Question: I have a Title View defined as follows : (The Colored boxes are the frames for the respective objects)

'''
LeftMost Red Box : UIButton : BackButton
White Box : UIView : LabelsView, Contains Label 1 & Label 2
Green Box + Text : UILabel : Label 1
Red Box + Text : UILabel : Label 2
Second White Box : UIView : NavigationButtonView, Contains Next And Previous Button
Two Rightmost Green Boxes : UIButtons : Next and Previous Button
'''
All of the above goes into
'''
UIView * myTitleBar;
'''
The is working and its respective selector is being called on "Touch Up Inside" Event.
But the and UIButtons defined as follows :
'''
UIButton *prevImageButton = [[UIButton alloc]initWithFrame:CGRectMake(0, 10, navButtonWidth, navButtonHeight)];
[prevImageButton addTarget:self action:@selector(prevImageButtonPressed:) forControlEvents:UIControlEventTouchUpInside];
[prevImageButton setBackgroundColor:[UIColor greenColor]];
UIButton *nextImageButton = [[UIButton alloc]initWithFrame:CGRectMake(navButtonWidth + navButtonWidth, 10, navButtonWidth, navButtonHeight)];
[nextImageButton addTarget:self action:@selector(nextImageButtonPressed:) forControlEvents:UIControlEventTouchUpInside];
[nextImageButton setBackgroundColor:[UIColor greenColor]];
'''
do not respond.
nextImageButtonPressed is defined as follows :
'''
- (IBAction)nextImageButtonPressed:(id)sender{
NSLog(@"Function Called");
.
.
.
}
'''
What might be causing this issue ?
I have tried adding the buttons using
'''
[titleBarLabelView insertSubview:navigationButtonView atIndex:1000];
'''
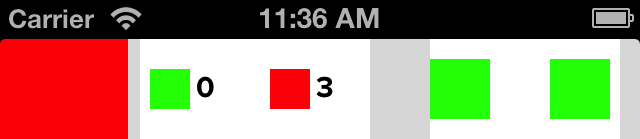
Answer: The 'NavigationButtonView' was being assigned as a 'subView' of 'LabelsView' instead of 'myTitleBar'. So even though it was visible, the user cannot interact with it, as it is being clipped.